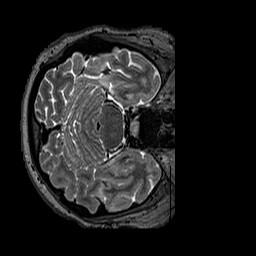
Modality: T2w
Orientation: axial
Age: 37
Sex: female
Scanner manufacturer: siemens
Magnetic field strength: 3 T
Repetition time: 3.2 s
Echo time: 0.567 s